Field crop: tomato
Growth stage: 1
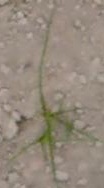
Species: cyperus